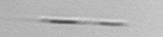
Label: Leptocylindrus